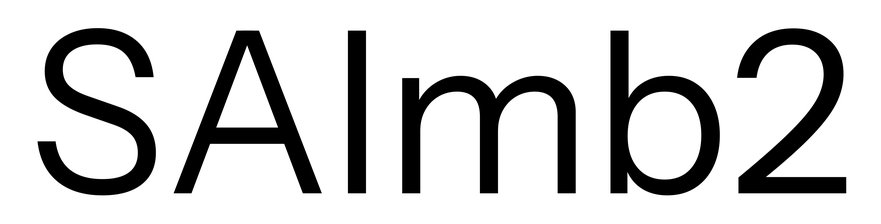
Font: InstrumentSans_Regular